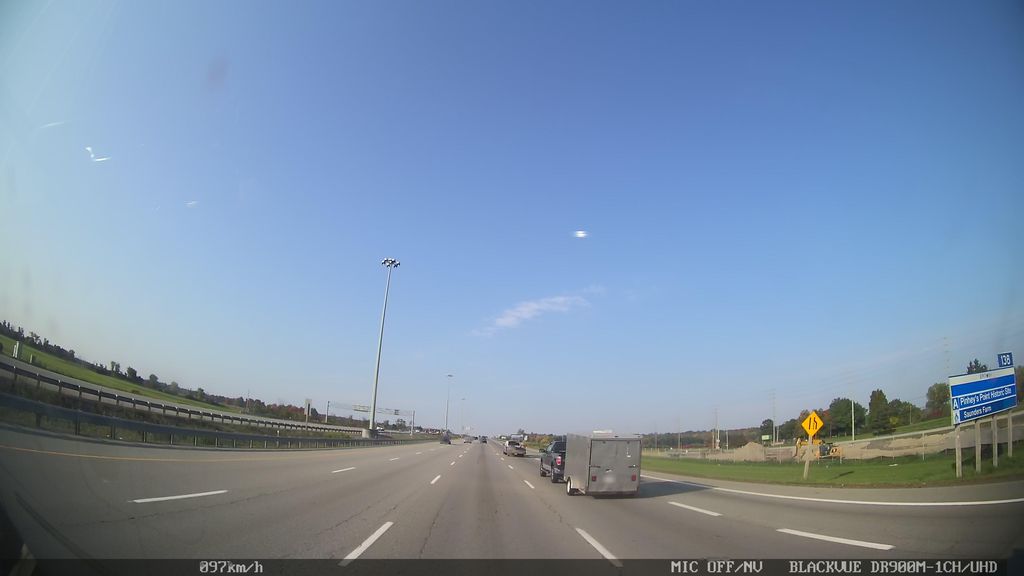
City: ottawa-gatineau